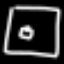
Label: square